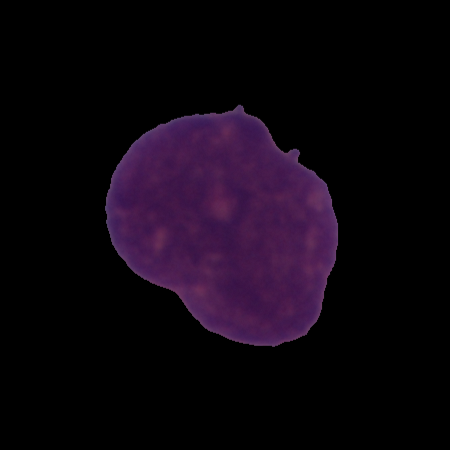
Label: cancer